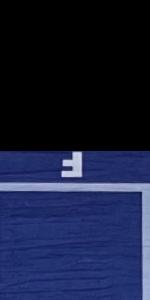
Label: Empty